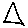
Label: triangle